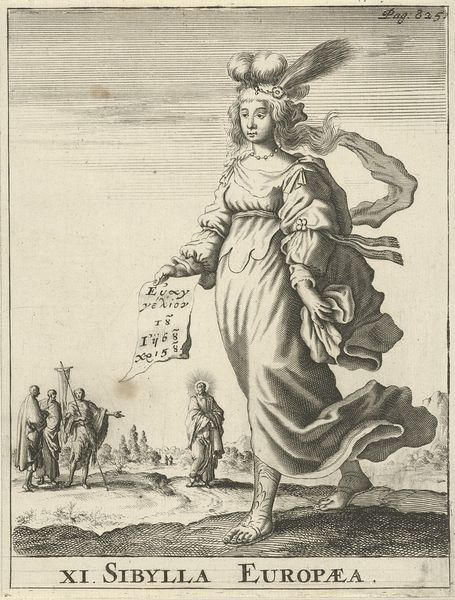
Titel: Europese Sibille
Künstler: Jan Luyken
Standort: Amsterdam
Institution: Rijksmuseum
Schlagwörter: landschaft, frankreich, frau, grau, hintergrund, kleid, vordergrund, gürtel, jung, federn, kopfbedeckung, schrift, papier, fahne, sandalen, druck, radierung, seite, text, allegorie, personifikation, heiligenschein, jesus, freiheit, gehend, griechenland, heiliger, heilig, europa, verfassung, tect, wehend, riese, gesetz, sibylle, sibille, sibylla